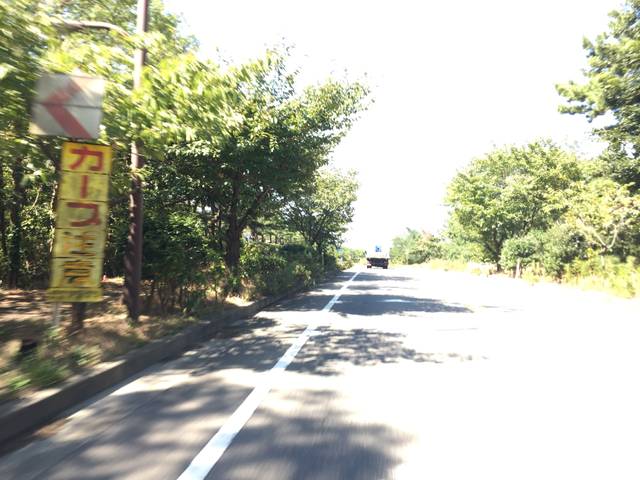
Region: Japan
Coordinates: 37.906, 139.001